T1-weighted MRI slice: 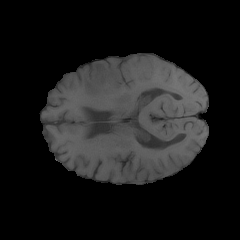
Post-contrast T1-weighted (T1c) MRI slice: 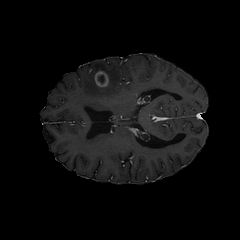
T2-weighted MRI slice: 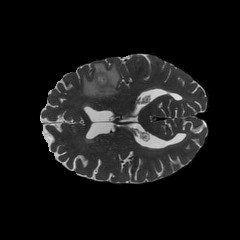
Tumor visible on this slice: yes